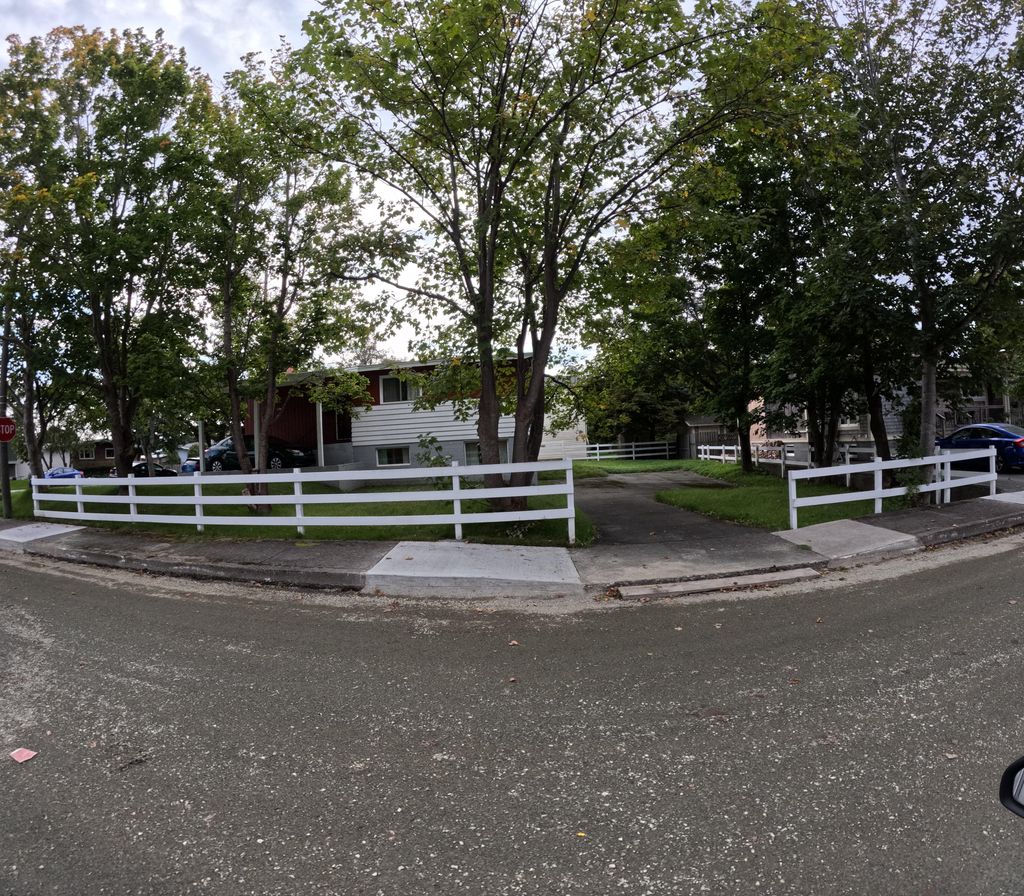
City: st_johns